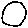
Label: circle